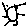
Label: sun